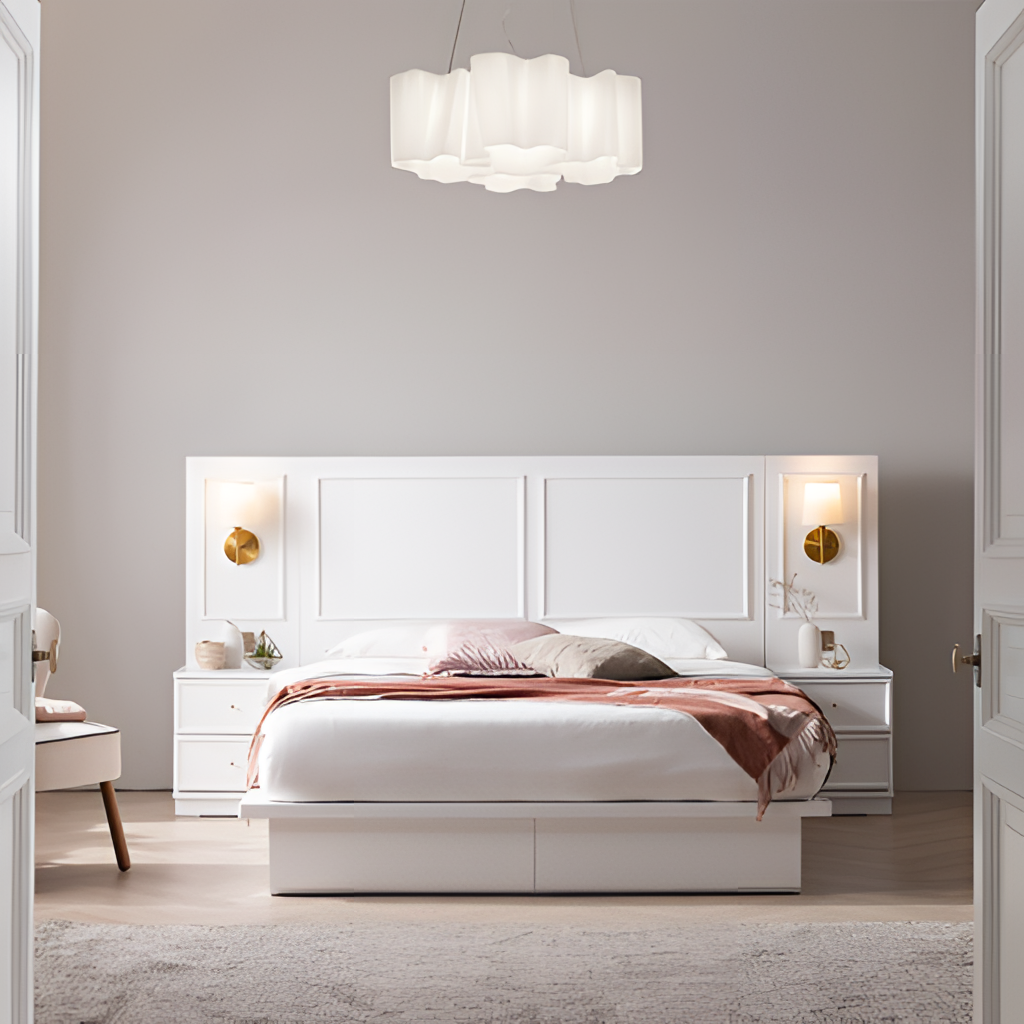
wood illuminated headboard bed, bedroom, contemporary, paint wallpaper, with solid pattern, brown wood flooring, with plank pattern